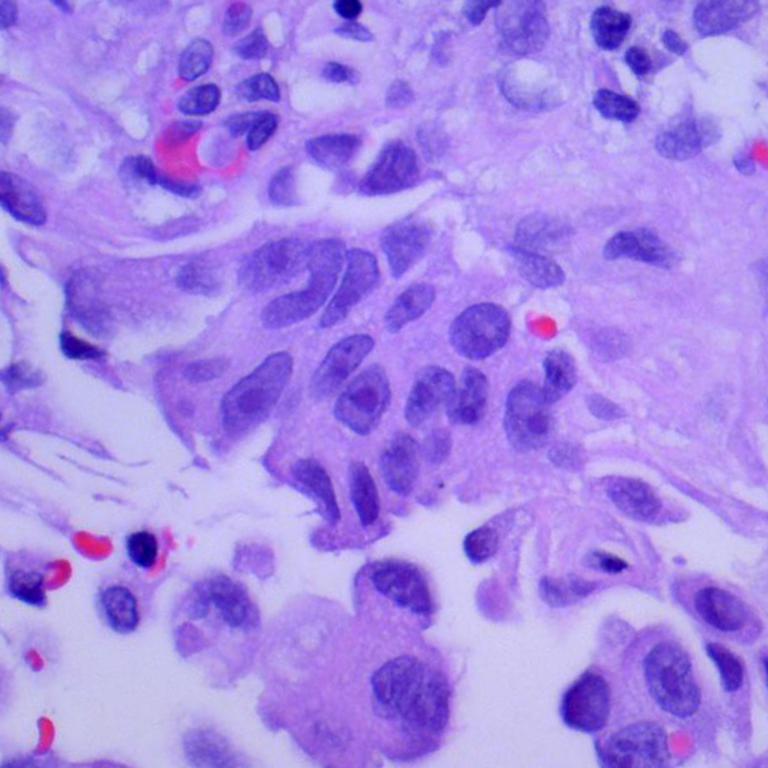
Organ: lung
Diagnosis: adenocarcinomas